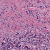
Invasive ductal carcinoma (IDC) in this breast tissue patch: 1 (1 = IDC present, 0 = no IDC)